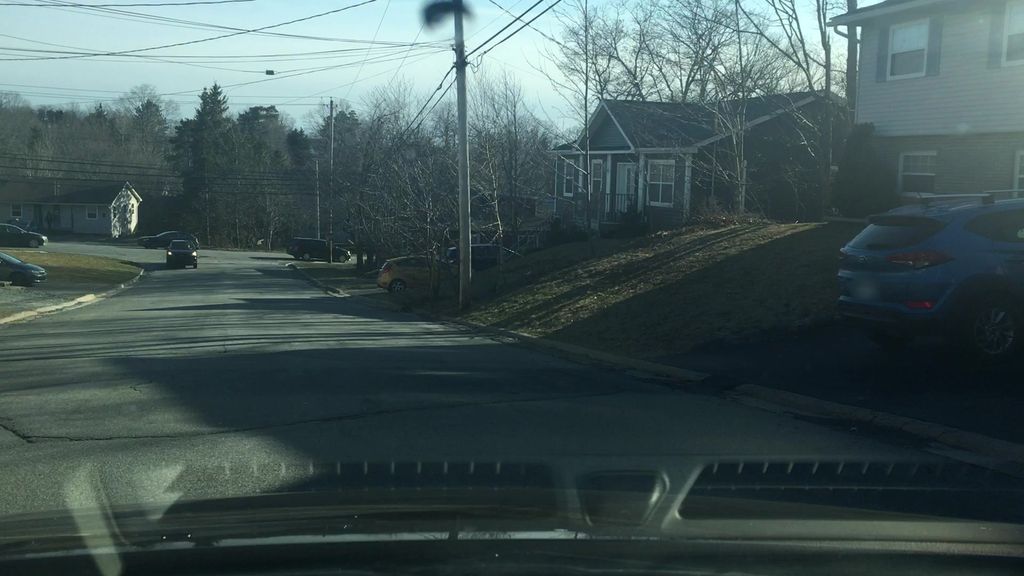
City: halifax